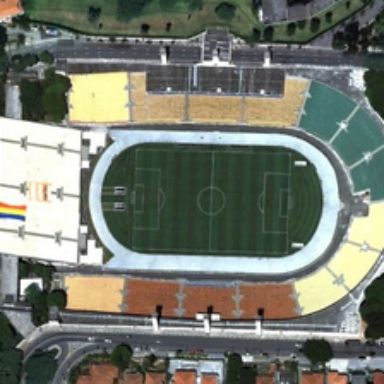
Some buildings and green trees are around a stadium with a football field in it .